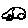
Label: car